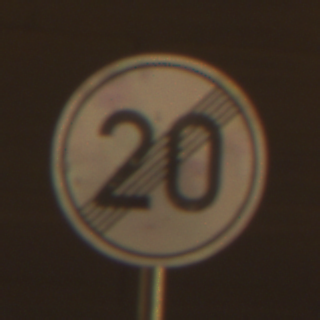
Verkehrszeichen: EndeGeschwindigkeit20
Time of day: Night
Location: Outdoor (Urban)
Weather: Clear
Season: NotSpecified
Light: Artificial